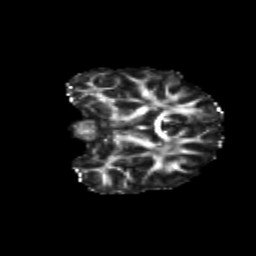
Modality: FA
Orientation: coronal
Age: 10
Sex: female
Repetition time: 9.4 s
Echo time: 0.089 s